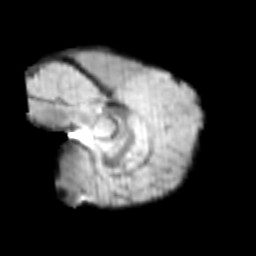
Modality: T2w
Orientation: sagittal
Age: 11
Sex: male
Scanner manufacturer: siemens
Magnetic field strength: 3 T
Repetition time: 3.8 s
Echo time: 0.07 s